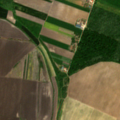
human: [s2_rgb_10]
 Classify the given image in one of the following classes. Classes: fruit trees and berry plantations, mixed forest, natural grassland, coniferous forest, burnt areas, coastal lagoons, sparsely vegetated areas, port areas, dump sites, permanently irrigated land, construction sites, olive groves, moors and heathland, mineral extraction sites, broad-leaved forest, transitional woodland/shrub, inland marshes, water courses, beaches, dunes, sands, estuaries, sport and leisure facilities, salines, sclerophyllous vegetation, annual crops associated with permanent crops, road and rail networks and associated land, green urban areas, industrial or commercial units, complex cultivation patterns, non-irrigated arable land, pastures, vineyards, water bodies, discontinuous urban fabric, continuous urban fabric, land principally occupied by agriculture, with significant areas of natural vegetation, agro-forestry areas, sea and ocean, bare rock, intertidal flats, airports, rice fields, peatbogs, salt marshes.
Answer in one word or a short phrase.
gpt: non-irrigated arable land, complex cultivation patterns, broad-leaved forest, transitional woodland/shrub